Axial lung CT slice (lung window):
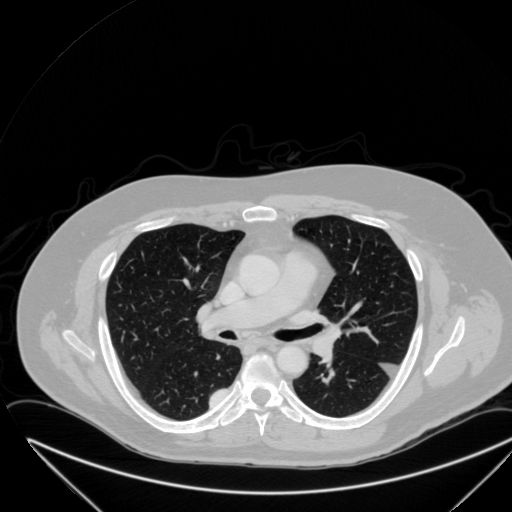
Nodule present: yes
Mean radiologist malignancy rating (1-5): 4